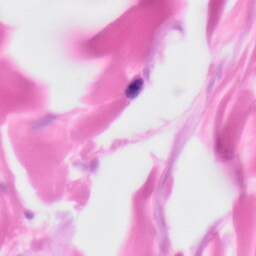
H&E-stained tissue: Skin